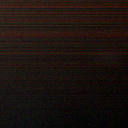
Screen state: off